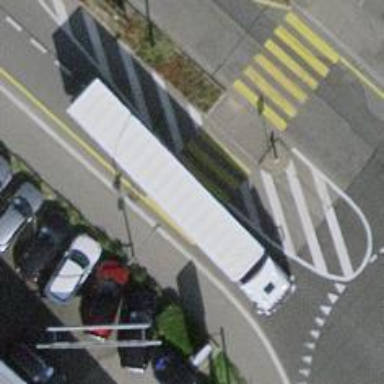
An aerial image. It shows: Uncontrolled zebra crossing on the road.